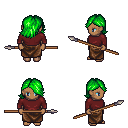
a pixel art fantasy rpg character, female body template, human, dark skin, maroon long-sleeve shirt, robe skirt, green swoop hairstyle, spear, four views (front, back, left, right), 2x2 character sprite sheet, small pixel art, hard edges, no anti-aliasing